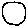
Label: circle